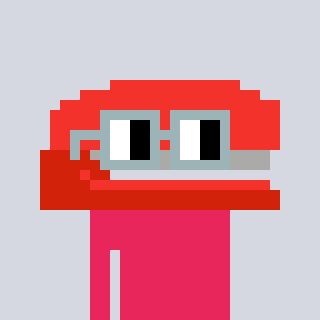
a pixel art character with square dark gray glasses, a stapler-shaped head and a redpinkish-colored body on a cool background